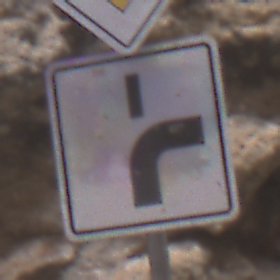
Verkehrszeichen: VerlaufVorfahrtsstrasse8
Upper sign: Vorfahrtsstrasse
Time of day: Midday
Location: Outdoor (Urban)
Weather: PartlyCloudy
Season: NotSpecified
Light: Natural